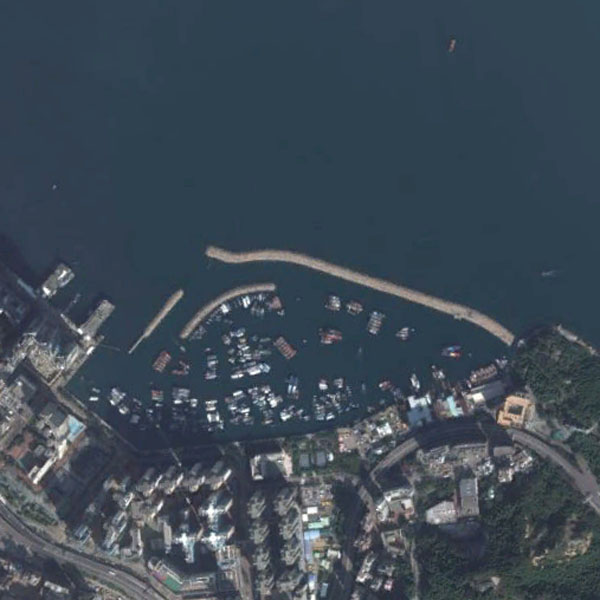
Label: Port